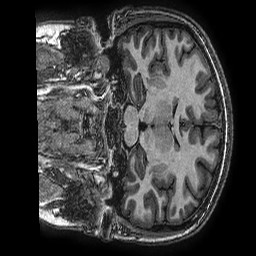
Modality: T1w
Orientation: coronal
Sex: female
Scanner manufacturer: ge
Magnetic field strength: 3 T
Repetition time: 0.00766 s
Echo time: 0.003476 s